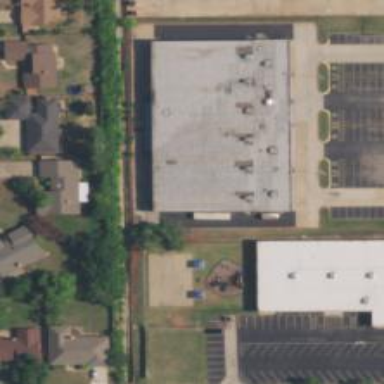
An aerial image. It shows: Building that houses bowling alley.